Brain MRI, t1w sequence, axial 2D slice.
Patient: age 33, sex F, weight 78 kg, height 1.78 m
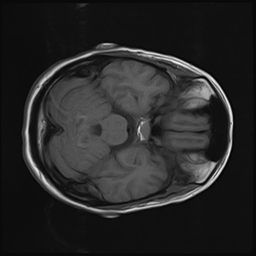